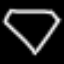
Label: diamond